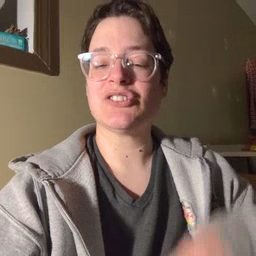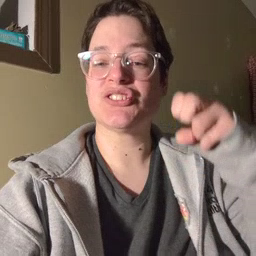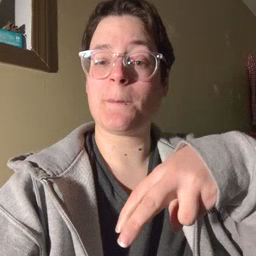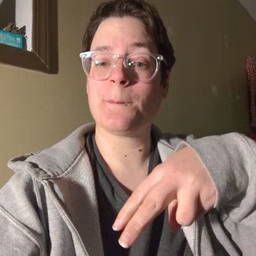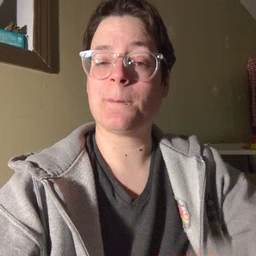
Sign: jump